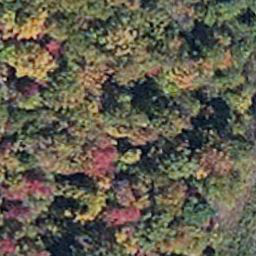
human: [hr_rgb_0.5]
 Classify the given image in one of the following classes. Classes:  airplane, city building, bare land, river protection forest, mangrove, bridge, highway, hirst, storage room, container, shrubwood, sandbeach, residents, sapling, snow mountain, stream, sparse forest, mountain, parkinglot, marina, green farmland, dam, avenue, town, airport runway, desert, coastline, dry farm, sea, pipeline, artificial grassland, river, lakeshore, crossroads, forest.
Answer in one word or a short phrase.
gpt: mangrove